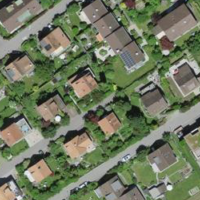
EUNIS habitat code: 55
Species observed at this site:
Ficaria verna